Interaction volume radius: 10 \u00c5
Interaction volume height: 15 \u00c5
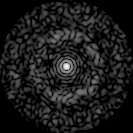
Disorder parameter: 0.8232